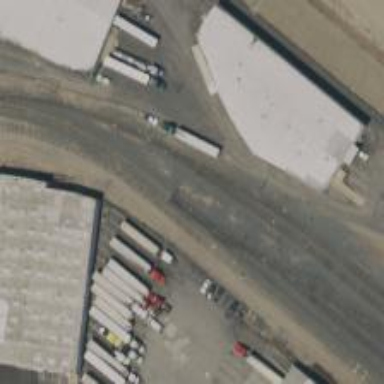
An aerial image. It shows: Railway yard in service.